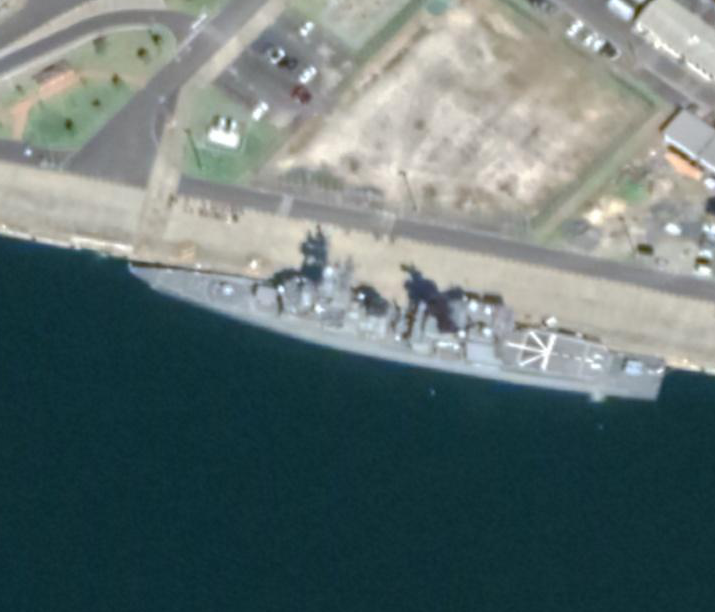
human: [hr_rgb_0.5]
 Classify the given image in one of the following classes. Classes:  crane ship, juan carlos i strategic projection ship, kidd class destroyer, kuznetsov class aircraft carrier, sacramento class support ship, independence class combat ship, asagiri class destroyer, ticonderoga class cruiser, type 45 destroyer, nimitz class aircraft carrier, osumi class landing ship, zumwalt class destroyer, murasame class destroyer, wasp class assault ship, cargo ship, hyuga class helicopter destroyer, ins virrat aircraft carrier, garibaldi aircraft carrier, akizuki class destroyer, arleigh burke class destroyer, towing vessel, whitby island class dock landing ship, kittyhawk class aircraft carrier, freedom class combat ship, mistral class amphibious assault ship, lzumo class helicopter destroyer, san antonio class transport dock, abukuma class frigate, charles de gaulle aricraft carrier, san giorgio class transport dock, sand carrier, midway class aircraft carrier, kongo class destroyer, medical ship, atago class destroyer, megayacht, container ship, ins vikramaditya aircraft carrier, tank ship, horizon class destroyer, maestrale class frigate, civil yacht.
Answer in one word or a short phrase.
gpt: Asagiri class destroyer